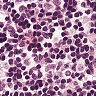
Metastatic tissue present: no